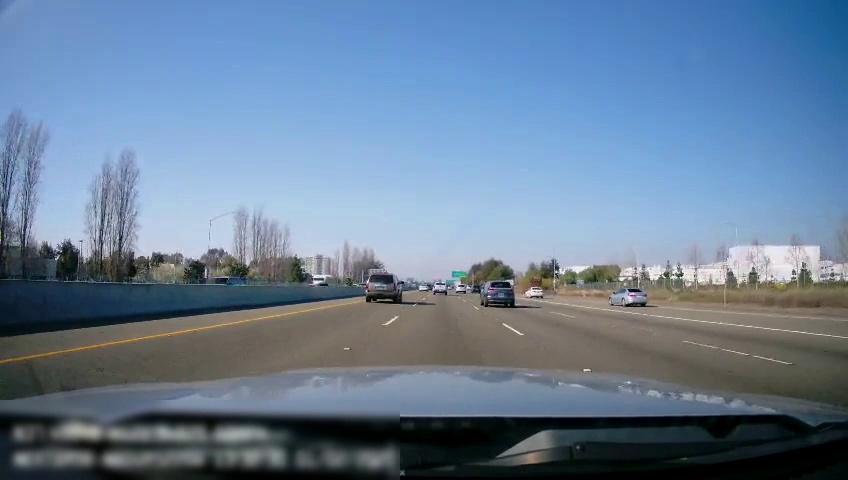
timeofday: Day
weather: Sunny
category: Vehicles | SUV
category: Drivable Space
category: Vehicles | Car
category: Vehicles | Car
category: Vehicles | Car
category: Vehicles | SUV
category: Vehicles | SUV
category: Vehicles | SUV
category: Vehicles | Car
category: Vehicles | SUV
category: Lanes | Alternate Lane
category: Lanes | Alternate Lane
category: Lanes | Current Lane
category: Lanes | Current Lane
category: Lanes | Alternate Lane
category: Lanes | Alternate Lane
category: Traffic | Signs